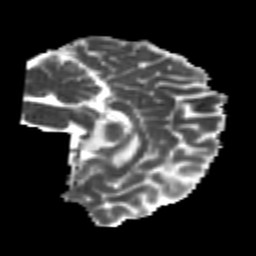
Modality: MD
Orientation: sagittal
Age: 20
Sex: male
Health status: healthy
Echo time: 0.074 s